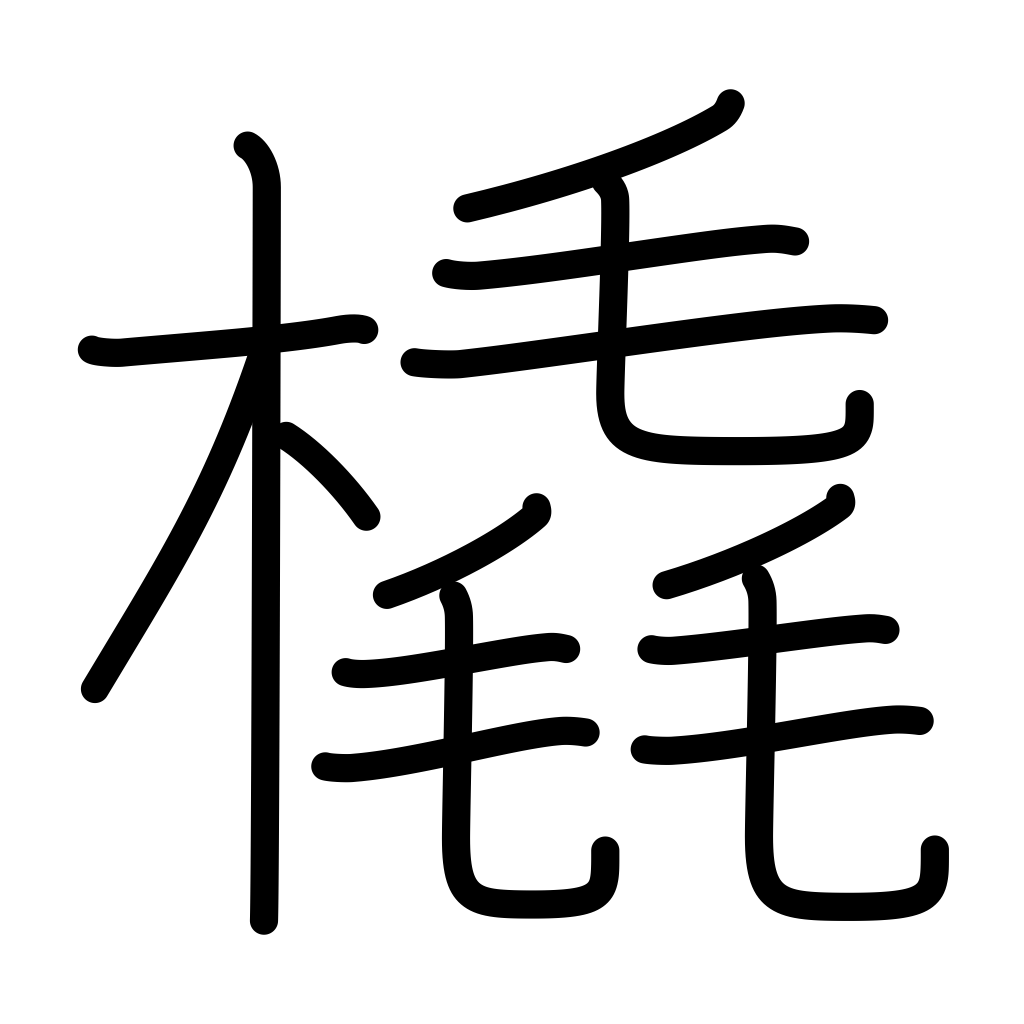
Meaning: sled, sleigh, snowshoes